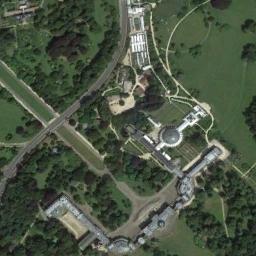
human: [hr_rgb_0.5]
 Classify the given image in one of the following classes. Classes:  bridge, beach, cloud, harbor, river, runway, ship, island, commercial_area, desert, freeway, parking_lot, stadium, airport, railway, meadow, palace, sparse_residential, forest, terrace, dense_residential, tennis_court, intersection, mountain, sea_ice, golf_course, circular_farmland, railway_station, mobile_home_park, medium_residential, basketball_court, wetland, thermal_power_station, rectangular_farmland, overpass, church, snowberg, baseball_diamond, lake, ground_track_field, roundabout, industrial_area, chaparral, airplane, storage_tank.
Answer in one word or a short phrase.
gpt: palace